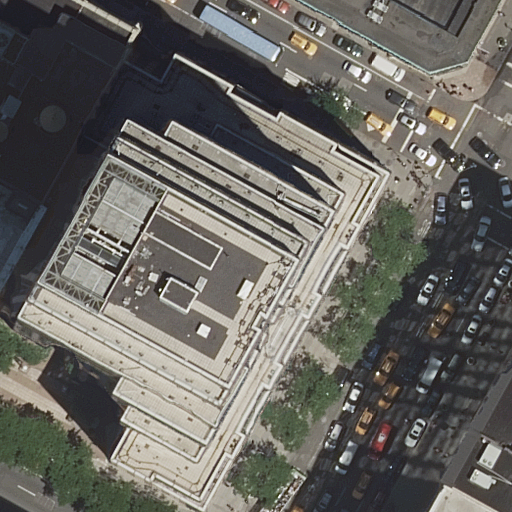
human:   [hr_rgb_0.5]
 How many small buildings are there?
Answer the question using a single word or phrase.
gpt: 2

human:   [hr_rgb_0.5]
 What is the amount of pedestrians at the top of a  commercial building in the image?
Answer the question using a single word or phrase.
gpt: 0

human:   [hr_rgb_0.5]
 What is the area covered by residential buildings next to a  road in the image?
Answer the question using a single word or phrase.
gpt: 5353m2

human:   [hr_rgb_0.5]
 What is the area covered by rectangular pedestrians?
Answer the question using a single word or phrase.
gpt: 0m2

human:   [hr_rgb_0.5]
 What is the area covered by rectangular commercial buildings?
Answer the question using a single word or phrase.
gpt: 0m2

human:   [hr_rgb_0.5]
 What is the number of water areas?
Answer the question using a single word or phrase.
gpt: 0

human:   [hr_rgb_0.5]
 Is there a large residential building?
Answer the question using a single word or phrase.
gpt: yes

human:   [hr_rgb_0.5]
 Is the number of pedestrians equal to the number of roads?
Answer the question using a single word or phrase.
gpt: no

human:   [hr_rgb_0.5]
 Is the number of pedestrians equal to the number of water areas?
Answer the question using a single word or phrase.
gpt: no

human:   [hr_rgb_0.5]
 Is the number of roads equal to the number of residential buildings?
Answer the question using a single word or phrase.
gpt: no

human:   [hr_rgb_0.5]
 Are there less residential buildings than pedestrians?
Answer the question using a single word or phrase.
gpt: no

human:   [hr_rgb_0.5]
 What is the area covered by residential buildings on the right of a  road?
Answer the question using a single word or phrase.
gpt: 588m2

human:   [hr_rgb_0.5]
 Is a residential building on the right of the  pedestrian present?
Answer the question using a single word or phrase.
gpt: yes

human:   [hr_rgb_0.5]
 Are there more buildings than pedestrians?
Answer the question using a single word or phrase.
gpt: yes

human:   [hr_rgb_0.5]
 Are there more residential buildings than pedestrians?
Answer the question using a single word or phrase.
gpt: yes

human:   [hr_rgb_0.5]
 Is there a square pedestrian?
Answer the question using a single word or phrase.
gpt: no

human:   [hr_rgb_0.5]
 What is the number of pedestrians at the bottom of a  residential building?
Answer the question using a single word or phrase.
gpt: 1

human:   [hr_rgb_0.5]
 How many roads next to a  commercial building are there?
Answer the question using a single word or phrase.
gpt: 0

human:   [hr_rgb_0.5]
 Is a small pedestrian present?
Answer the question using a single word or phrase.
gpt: no

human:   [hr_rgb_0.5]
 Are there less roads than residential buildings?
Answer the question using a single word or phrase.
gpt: yes

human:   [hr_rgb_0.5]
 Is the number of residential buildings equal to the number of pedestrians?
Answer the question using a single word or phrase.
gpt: no

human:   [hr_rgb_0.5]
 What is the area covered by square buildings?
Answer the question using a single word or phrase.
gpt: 0m2

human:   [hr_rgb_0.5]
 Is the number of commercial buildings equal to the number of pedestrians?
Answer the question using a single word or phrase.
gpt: no

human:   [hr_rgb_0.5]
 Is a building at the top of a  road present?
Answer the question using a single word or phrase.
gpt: yes

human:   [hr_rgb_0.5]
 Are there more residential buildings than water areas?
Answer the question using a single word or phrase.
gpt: yes

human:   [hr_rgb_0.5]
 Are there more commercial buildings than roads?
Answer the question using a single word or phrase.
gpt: no

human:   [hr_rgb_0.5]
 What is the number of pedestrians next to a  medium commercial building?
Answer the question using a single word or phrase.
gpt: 0

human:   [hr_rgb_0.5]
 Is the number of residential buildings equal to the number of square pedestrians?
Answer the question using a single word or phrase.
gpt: no

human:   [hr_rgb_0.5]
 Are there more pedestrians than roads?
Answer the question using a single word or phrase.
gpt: no

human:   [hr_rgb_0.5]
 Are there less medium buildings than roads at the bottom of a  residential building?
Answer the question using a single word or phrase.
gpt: yes

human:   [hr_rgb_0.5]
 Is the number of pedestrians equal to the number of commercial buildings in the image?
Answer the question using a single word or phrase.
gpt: no

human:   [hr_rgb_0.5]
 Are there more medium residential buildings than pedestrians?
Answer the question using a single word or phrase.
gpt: yes

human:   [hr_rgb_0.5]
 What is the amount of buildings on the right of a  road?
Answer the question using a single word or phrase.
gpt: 3

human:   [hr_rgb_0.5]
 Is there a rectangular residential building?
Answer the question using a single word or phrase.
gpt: yes

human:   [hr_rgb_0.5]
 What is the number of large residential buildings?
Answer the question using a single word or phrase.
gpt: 2

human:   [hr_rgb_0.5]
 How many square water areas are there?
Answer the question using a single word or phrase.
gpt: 0